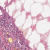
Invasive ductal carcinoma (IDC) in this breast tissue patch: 0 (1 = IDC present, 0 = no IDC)